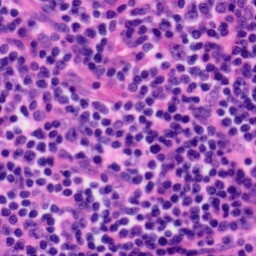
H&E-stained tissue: Tonsil